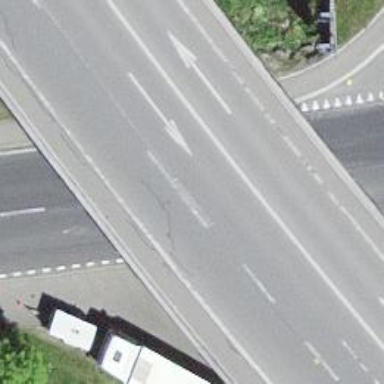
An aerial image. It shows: Motorroad bridge with asphalt surface. It is classified as trunk highway.